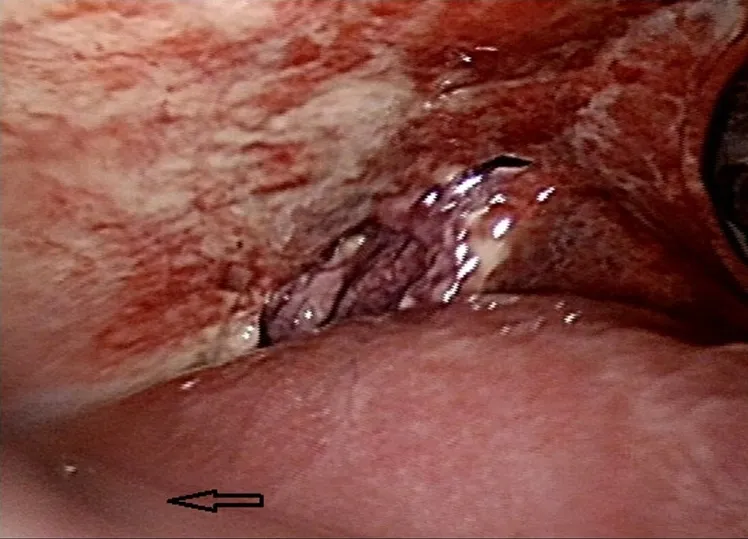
Laparoscopic view of the same patient, showing perihepatic turbid bloody fluid accumulation (arrow).
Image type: medical_photograph (other_medical_photograph)